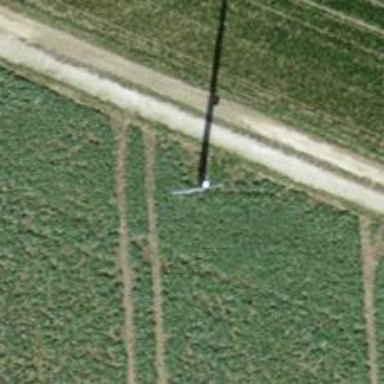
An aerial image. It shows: Power pole.